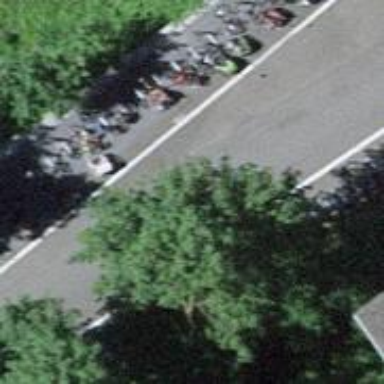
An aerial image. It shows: Bicycle rental service.